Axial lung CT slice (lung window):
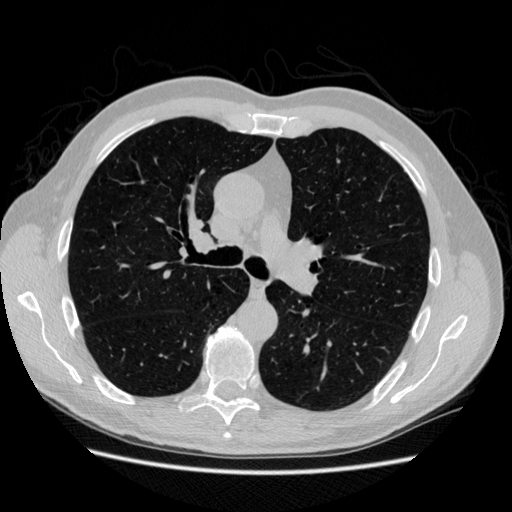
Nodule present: no